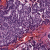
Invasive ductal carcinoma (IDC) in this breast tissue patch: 1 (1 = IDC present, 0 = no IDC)